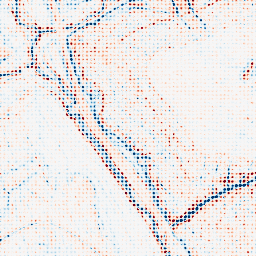
Category: edge_preserving
Decomposition family: bilateral
Decomposition parameters: d: 9
sigma_color: 150
sigma_space: 150
Upsampling method: sinc_hamming
Upsampling parameters: scale: 8
kernel_size: 4
Upsampling scale: 8